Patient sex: F
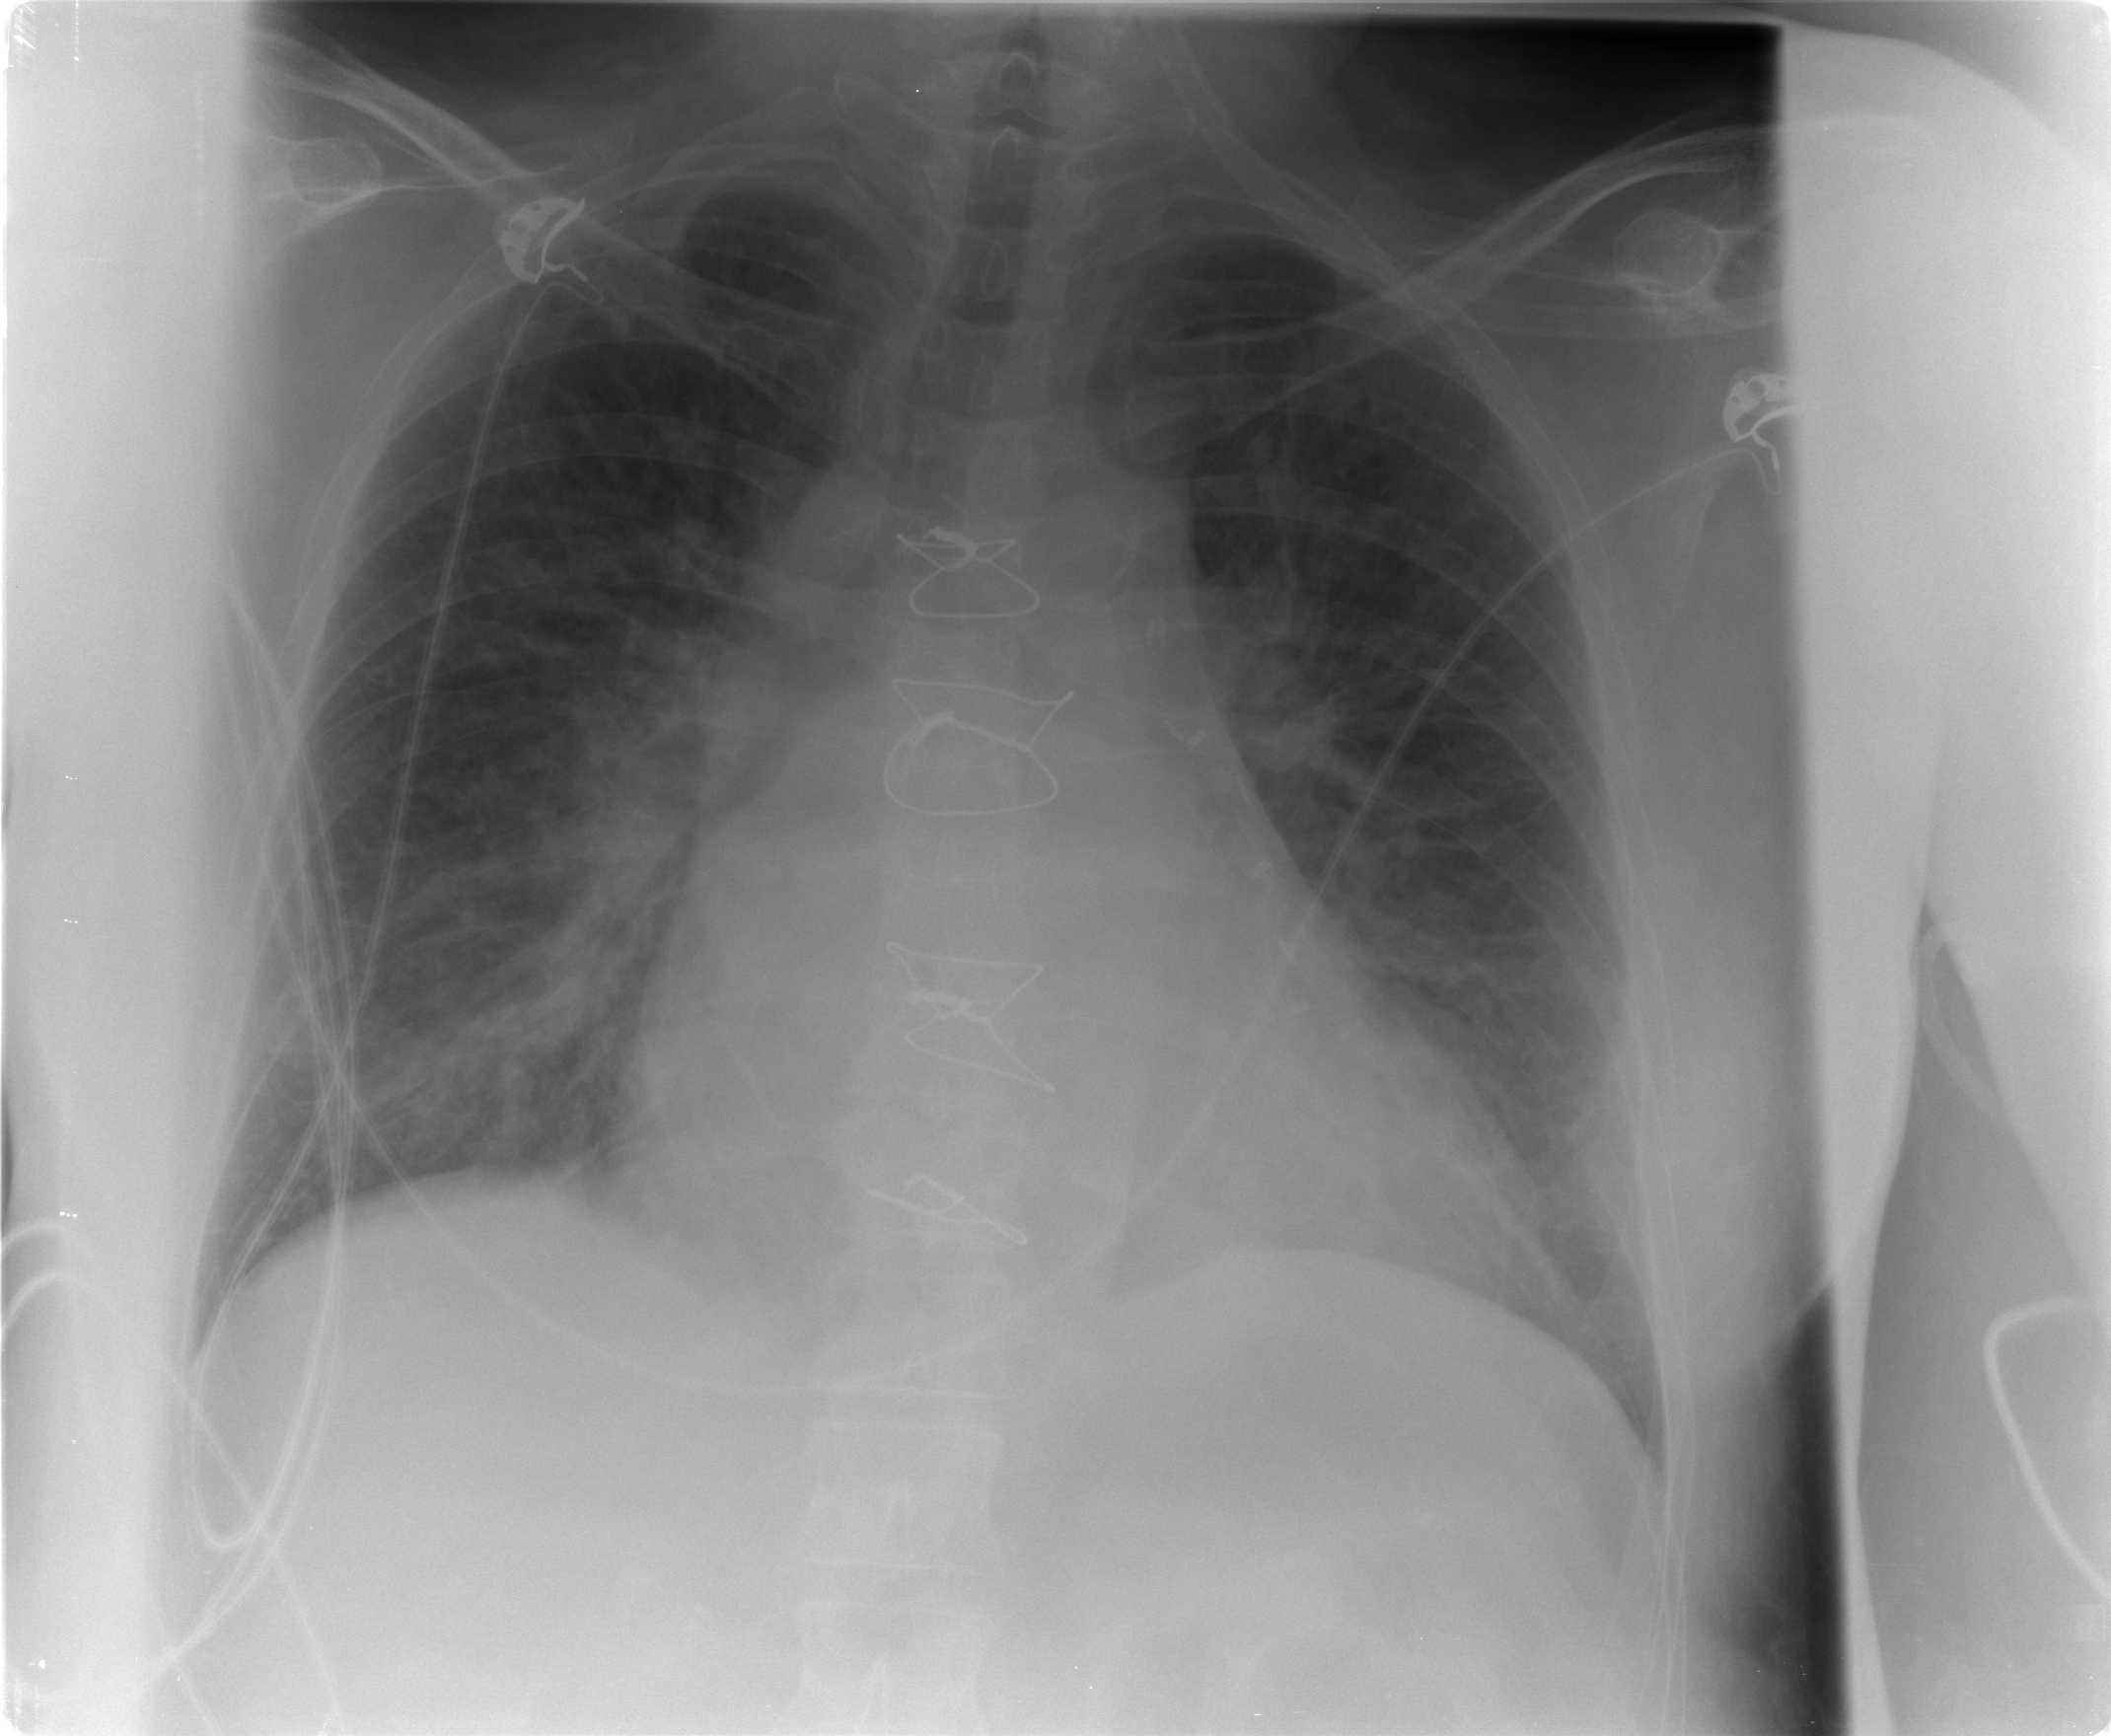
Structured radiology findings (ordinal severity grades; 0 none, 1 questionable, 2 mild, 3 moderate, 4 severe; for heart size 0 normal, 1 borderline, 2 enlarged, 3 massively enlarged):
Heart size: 2
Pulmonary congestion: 2
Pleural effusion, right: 0
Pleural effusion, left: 0
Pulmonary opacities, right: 2
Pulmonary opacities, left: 1
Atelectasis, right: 0
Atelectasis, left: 1